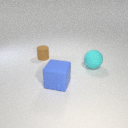
large blue rubber cube in front of large cyan rubber sphere